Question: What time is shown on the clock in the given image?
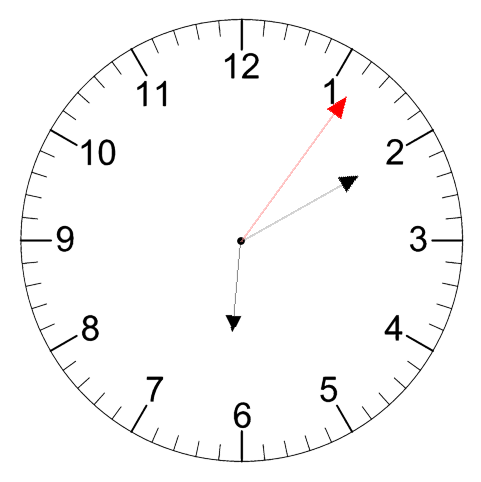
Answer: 06:10:06